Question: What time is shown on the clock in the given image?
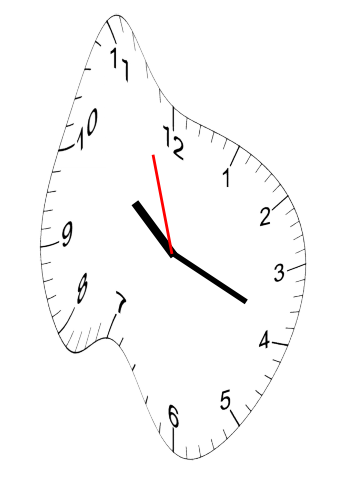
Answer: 10:18:57